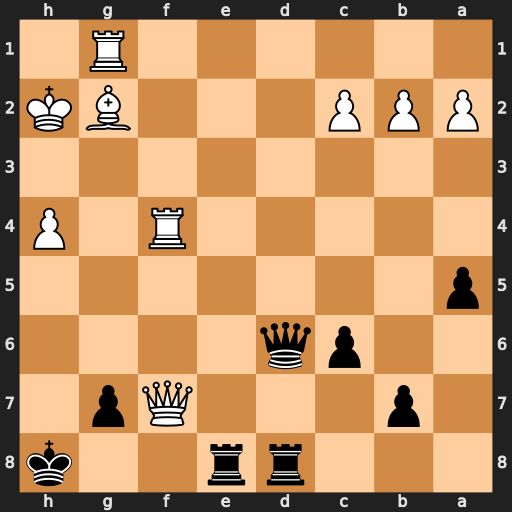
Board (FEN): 3rr2k/1p3Qp1/2pq4/p7/5R1P/8/PPP3BK/6R1
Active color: b
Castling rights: -
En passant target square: -
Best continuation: Rf8 Rd1 Qxd1 Qxf8+ Rxf8 Rxf8+ Kh7 Be4+ g6